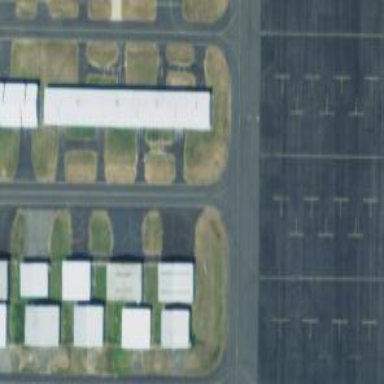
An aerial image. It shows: Image of taxiway at airport.